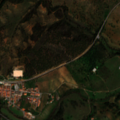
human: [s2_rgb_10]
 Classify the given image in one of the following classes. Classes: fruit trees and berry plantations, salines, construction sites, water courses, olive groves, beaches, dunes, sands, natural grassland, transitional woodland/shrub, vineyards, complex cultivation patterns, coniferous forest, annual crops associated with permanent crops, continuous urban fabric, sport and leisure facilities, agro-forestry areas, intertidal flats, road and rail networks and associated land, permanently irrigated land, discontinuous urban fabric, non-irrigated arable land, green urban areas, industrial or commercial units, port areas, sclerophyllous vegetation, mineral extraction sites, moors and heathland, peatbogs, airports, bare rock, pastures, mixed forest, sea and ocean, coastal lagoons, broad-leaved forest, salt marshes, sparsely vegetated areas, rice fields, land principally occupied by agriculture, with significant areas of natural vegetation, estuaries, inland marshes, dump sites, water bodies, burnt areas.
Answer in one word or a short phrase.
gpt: non-irrigated arable land, complex cultivation patterns, land principally occupied by agriculture, with significant areas of natural vegetation, agro-forestry areas, broad-leaved forest, transitional woodland/shrub